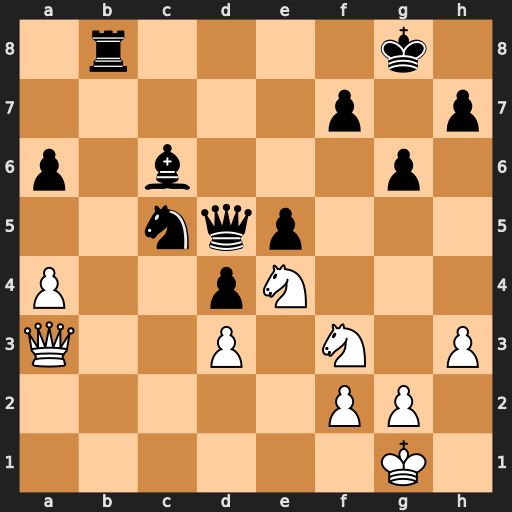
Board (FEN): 1r4k1/5p1p/p1b3p1/2nqp3/P2pN3/Q2P1N1P/5PP1/6K1
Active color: w
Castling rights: -
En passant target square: -
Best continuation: Nf6+ Kg7 Nxd5